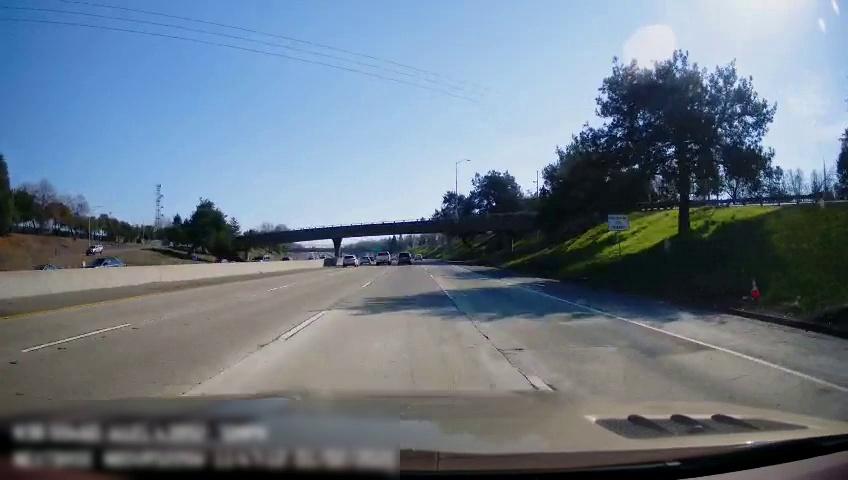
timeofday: Day
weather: Sunny
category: Drivable Space
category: Drivable Space
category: Vehicles | SUV
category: Vehicles | Car
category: Vehicles | SUV
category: Vehicles | SUV
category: Vehicles | Car
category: Lanes | Alternate Lane
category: Lanes | Alternate Lane
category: Lanes | Alternate Lane
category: Lanes | Alternate Lane
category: Lanes | Current Lane